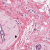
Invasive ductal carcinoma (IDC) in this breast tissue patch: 1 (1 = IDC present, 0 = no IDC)